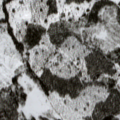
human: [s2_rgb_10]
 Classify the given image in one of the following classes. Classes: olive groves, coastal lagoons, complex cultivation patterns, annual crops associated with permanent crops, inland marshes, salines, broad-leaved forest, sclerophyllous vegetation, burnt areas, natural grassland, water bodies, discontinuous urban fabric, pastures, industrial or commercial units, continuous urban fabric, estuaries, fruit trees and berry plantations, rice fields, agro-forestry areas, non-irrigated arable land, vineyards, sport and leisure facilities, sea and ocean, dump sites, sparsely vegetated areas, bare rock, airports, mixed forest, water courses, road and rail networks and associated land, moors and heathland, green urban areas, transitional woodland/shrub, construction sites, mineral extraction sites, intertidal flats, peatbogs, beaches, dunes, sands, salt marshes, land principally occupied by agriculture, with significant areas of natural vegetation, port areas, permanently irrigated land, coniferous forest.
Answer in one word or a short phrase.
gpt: coniferous forest, transitional woodland/shrub